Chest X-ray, PA view. Patient: 31 years old, sex F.
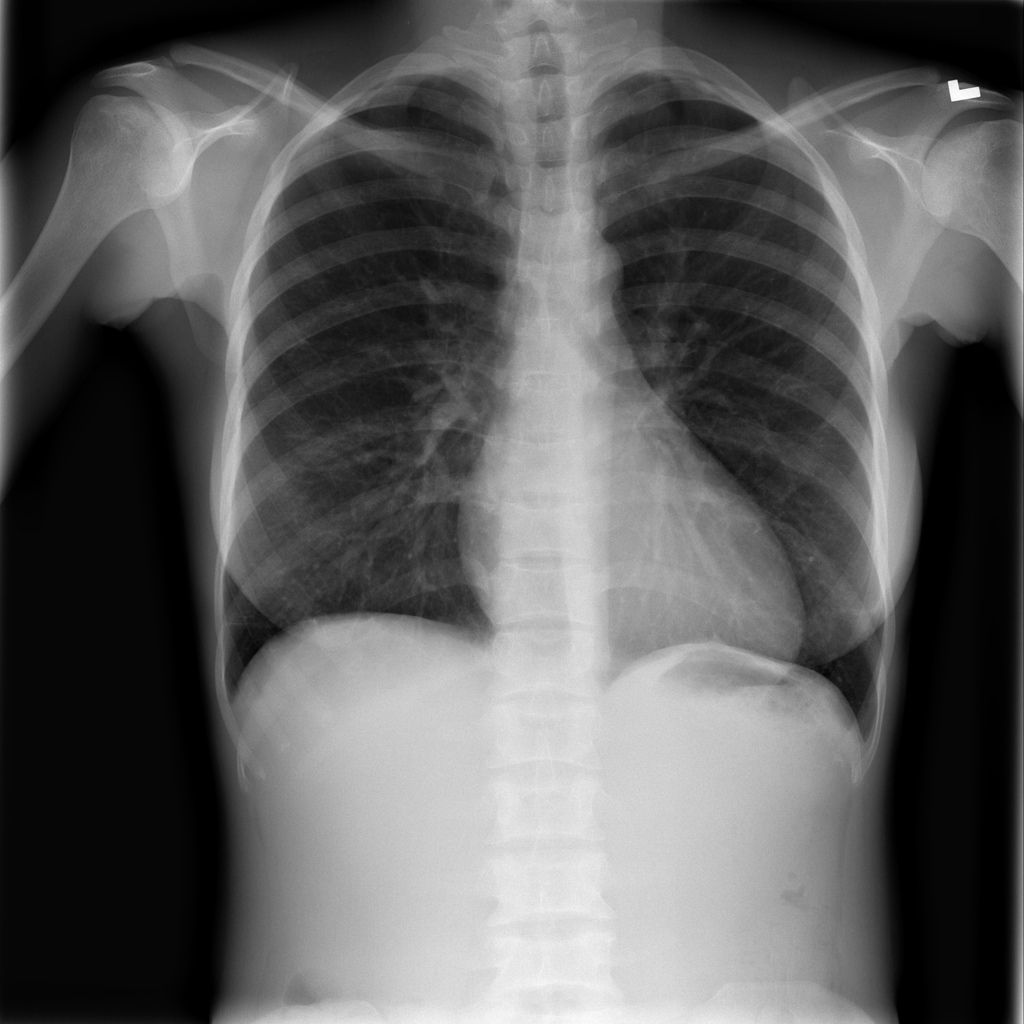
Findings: No Finding